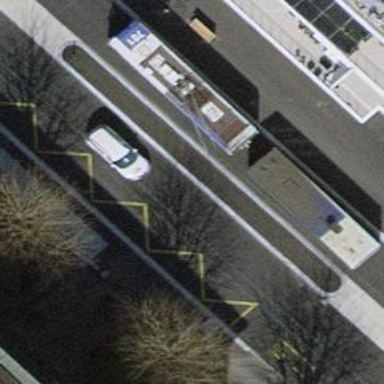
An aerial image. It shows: Bus stop for trolleybuses with designated stop position for public transport.